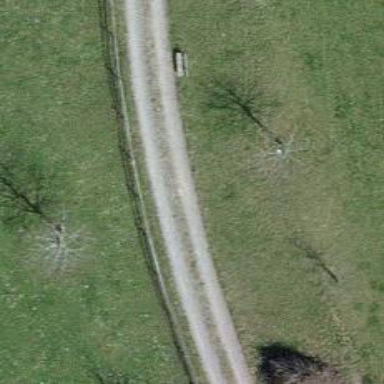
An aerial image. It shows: Gravel track with grade 2 tracktype.